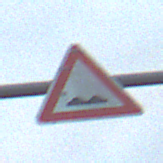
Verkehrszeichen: UnebeneFahrbahn
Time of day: SunriseSunset
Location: Outdoor (RoadRail)
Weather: PartlyCloudy
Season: NotSpecified
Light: Natural